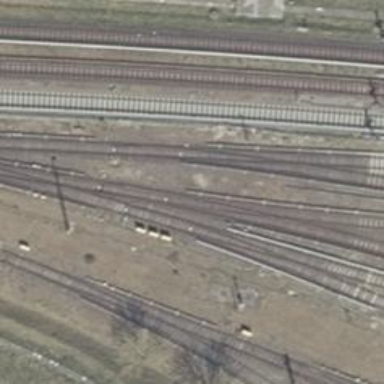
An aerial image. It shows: Railway switch with the turnout side on the right.